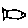
Label: fish